Aerial crown-view tile of a tropical tree (Barro Colorado Island, Panama), acquired 20250124:
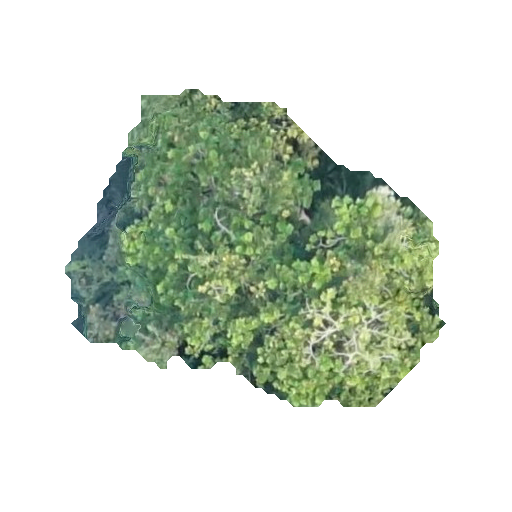
Species: Anacardium excelsum
GBIF accepted scientific name: Anacardium excelsum
Crown area: 122.623 m²